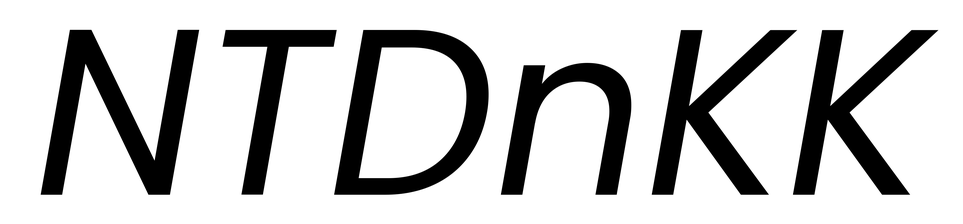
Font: Poppins-Italic